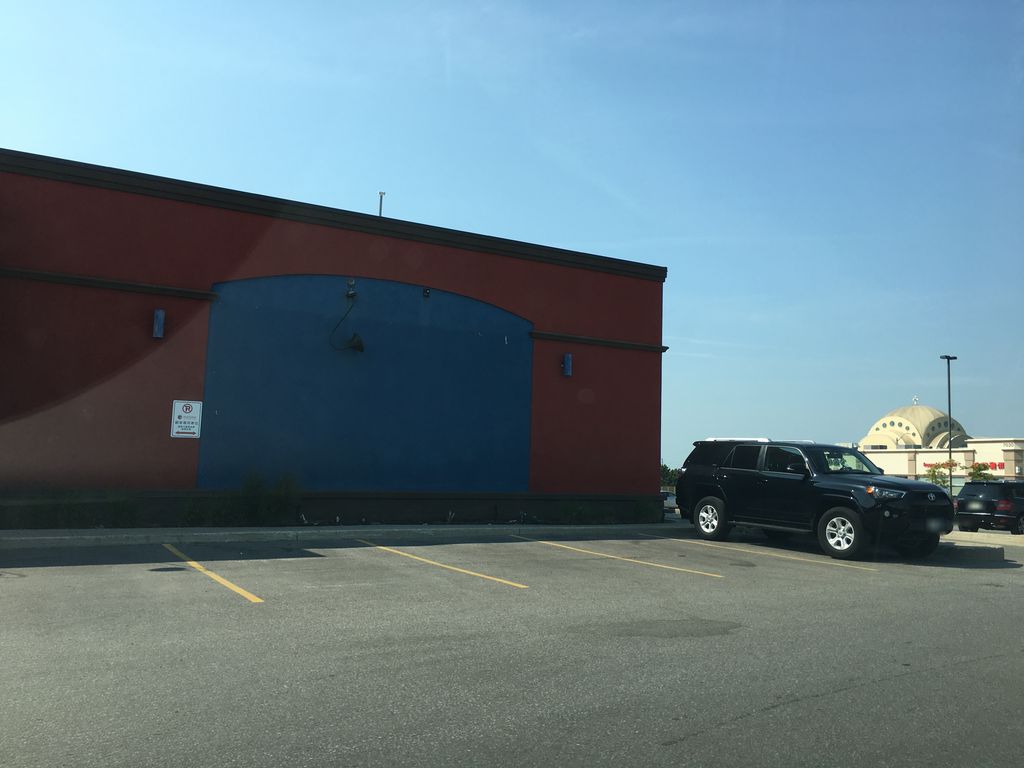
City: toronto